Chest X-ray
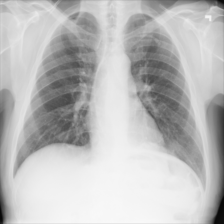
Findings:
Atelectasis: negative
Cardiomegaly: negative
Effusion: negative
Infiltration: negative
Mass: negative
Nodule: negative
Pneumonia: negative
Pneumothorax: negative
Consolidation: negative
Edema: negative
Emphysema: negative
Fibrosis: negative
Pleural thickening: negative
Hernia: negative